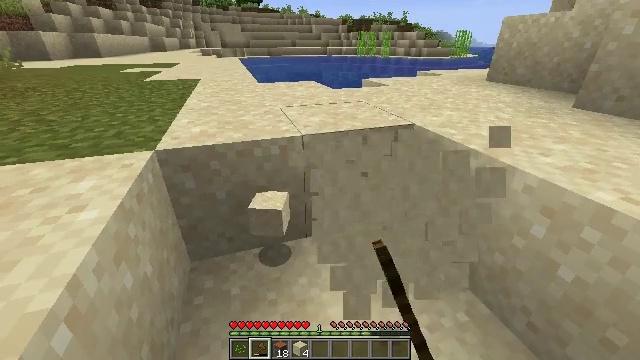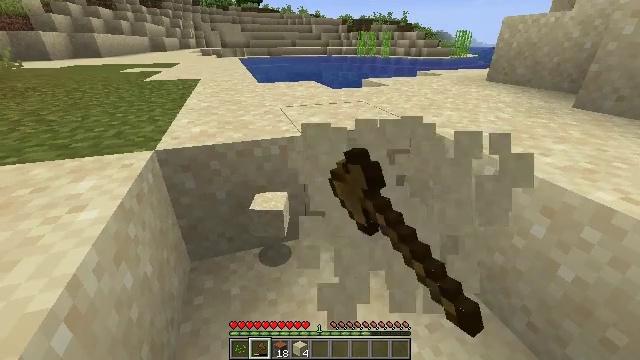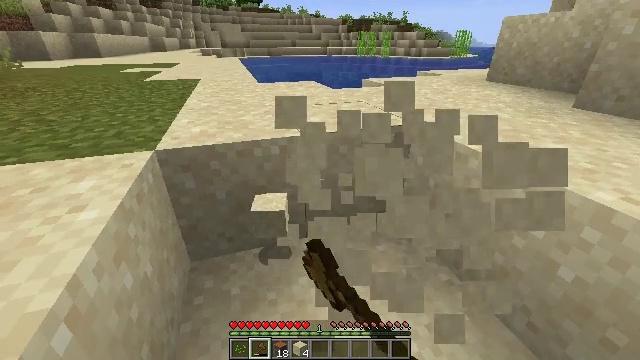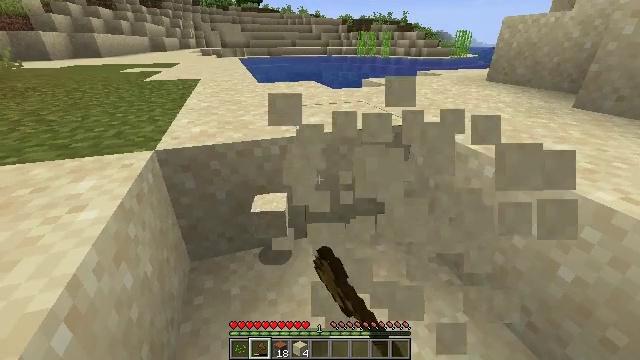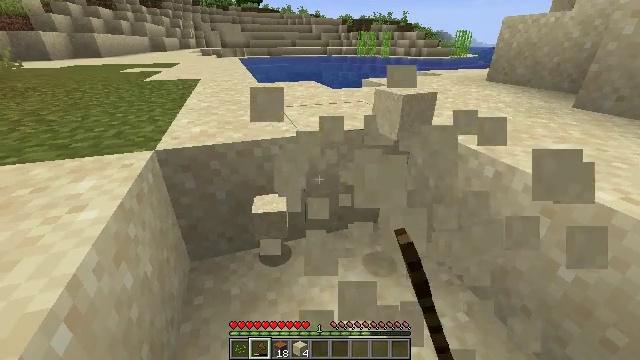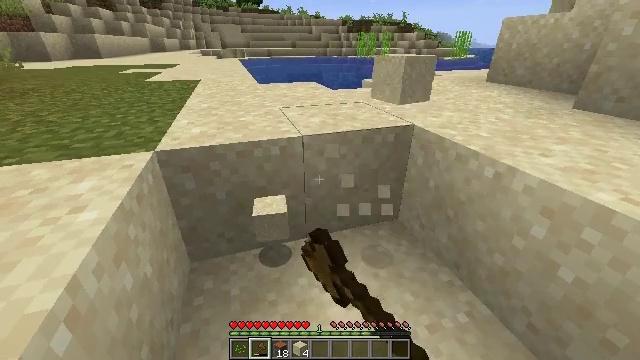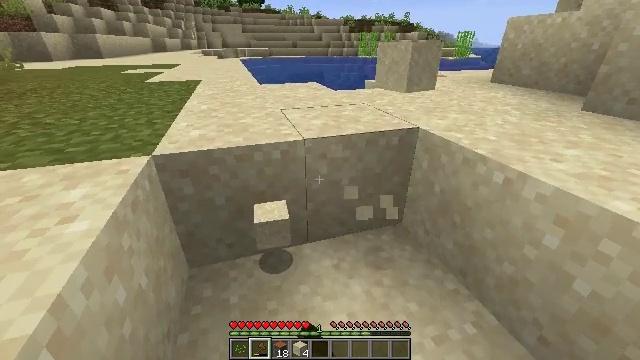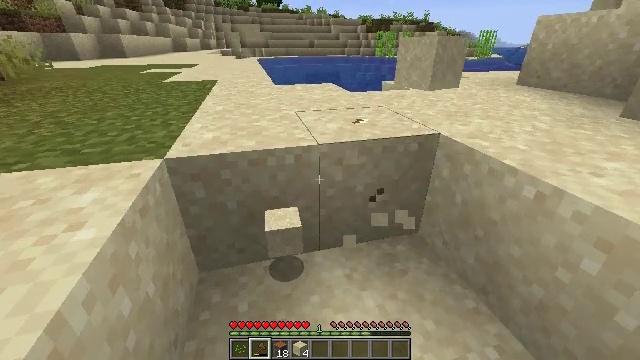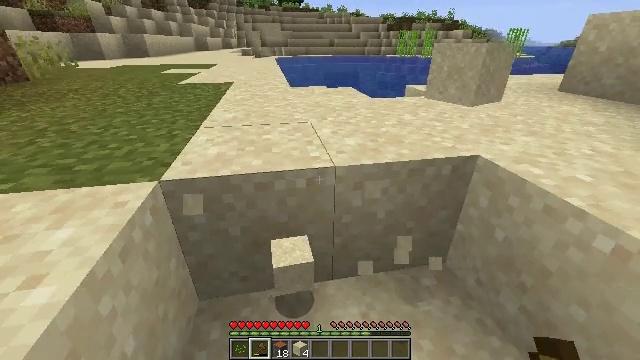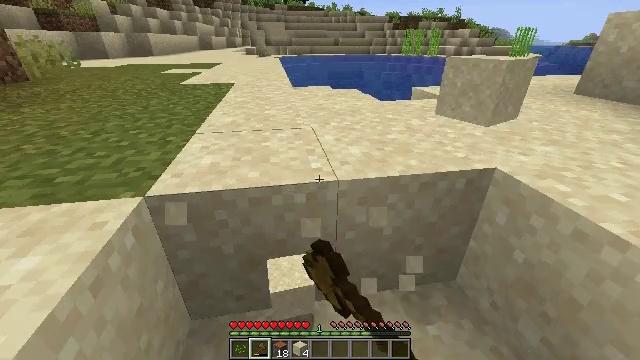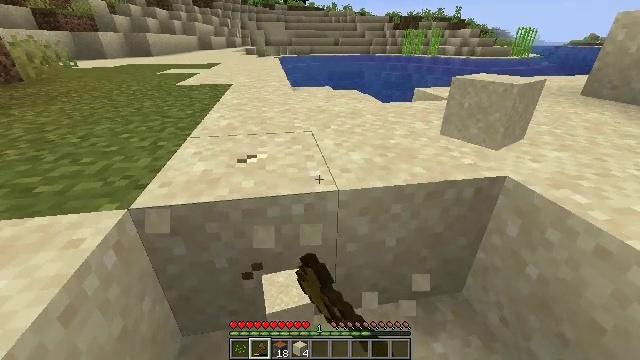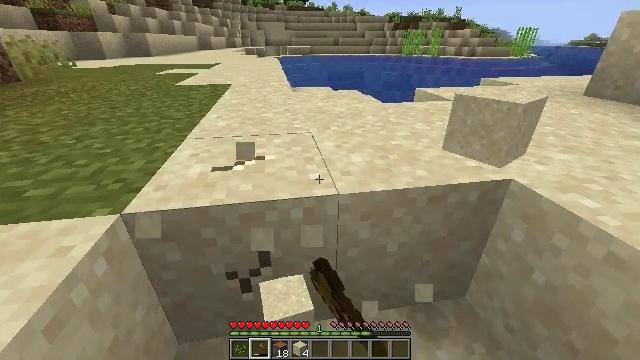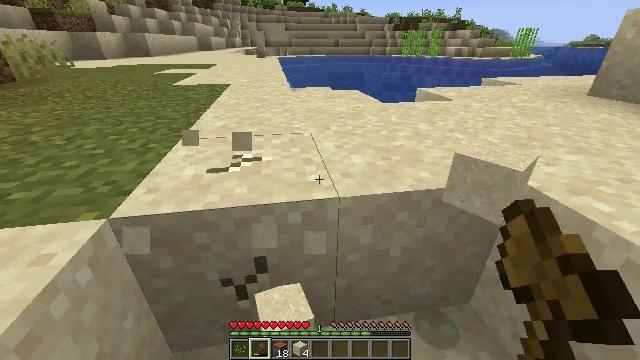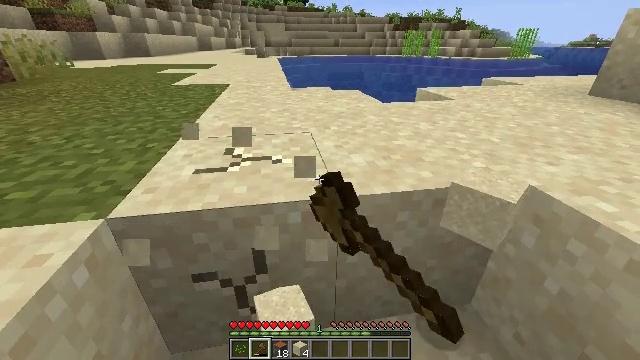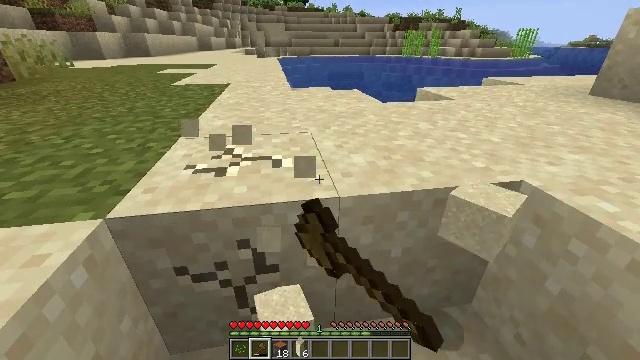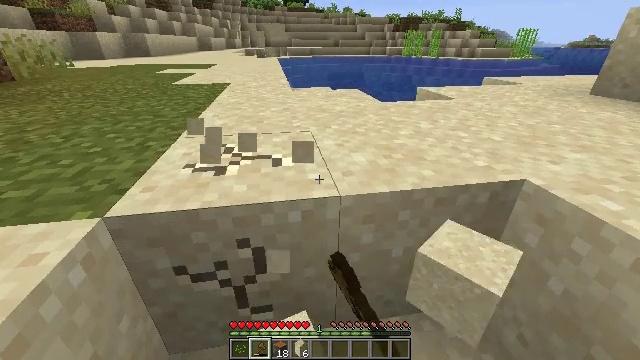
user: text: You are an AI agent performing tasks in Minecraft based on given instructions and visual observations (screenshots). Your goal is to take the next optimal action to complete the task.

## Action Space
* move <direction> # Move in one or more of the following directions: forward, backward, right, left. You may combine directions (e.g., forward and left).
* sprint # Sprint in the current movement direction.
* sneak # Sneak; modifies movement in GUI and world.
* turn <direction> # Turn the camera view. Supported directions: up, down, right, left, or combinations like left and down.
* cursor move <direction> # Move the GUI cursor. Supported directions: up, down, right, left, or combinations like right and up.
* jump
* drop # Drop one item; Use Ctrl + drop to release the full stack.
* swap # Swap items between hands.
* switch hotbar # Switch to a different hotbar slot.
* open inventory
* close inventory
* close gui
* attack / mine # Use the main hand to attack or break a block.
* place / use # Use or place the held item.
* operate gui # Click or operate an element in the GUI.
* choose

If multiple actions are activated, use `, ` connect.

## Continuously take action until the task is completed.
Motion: motion action
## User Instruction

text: Break the sand block.
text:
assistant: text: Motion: attack / mine
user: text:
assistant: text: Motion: attack / mine
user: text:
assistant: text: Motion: attack / mine
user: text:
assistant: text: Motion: attack / mine
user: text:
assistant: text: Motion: attack / mine
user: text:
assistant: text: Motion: move forward, attack / mine
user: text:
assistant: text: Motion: move forward, turn left, attack / mine
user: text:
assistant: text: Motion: move forward, turn left, attack / mine
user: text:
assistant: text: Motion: move forward, attack / mine
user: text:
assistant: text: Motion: attack / mine
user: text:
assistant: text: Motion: attack / mine
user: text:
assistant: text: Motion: attack / mine
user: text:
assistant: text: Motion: attack / mine
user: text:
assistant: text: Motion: attack / mine
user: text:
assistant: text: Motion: attack / mine
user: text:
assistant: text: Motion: attack / mine
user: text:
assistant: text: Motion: attack / mine
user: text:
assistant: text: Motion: attack / mine
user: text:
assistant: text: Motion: attack / mine
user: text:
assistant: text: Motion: attack / mine
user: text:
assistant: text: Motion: attack / mine
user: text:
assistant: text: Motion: attack / mine
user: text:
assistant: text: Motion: attack / mine
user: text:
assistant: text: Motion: attack / mine
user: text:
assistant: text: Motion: attack / mine
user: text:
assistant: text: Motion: attack / mine
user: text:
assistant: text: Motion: turn right and up, attack / mine
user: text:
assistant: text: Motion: turn right and up, attack / mine
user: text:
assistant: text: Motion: turn right
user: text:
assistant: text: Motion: attack / mine